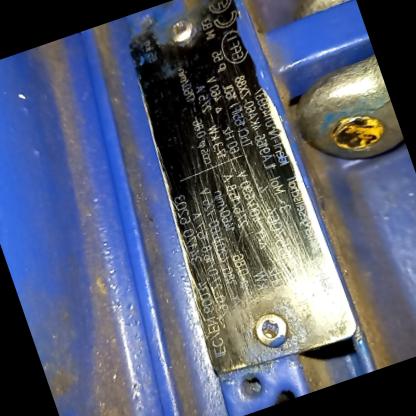
Klasa: tabliczka-znamionowa